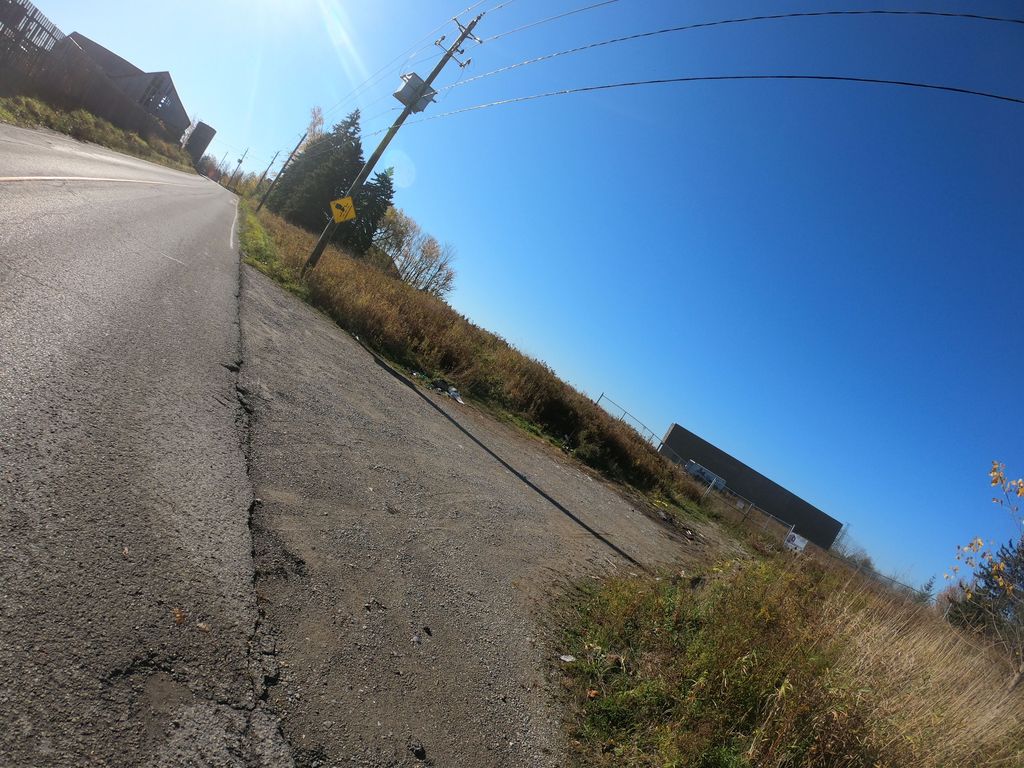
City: kitchener-waterloo